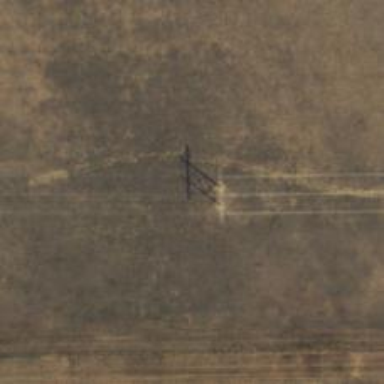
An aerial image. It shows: H-frame power tower design.